Field crop: maize
Growth stage: 2
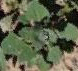
Species: chenopodium